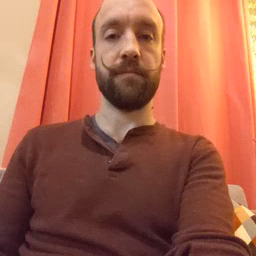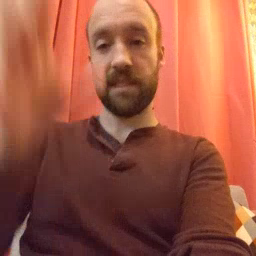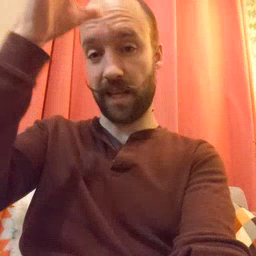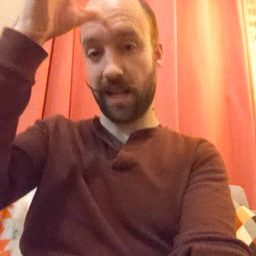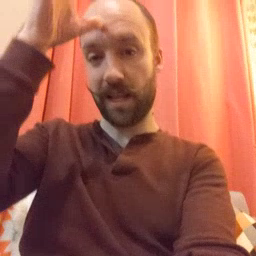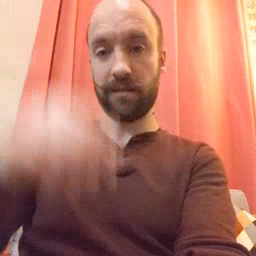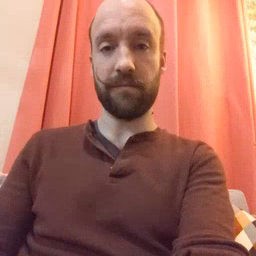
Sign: dad